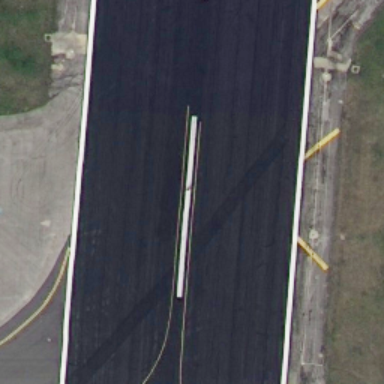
It is a straight runway with some mark lines on it .